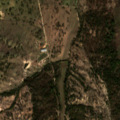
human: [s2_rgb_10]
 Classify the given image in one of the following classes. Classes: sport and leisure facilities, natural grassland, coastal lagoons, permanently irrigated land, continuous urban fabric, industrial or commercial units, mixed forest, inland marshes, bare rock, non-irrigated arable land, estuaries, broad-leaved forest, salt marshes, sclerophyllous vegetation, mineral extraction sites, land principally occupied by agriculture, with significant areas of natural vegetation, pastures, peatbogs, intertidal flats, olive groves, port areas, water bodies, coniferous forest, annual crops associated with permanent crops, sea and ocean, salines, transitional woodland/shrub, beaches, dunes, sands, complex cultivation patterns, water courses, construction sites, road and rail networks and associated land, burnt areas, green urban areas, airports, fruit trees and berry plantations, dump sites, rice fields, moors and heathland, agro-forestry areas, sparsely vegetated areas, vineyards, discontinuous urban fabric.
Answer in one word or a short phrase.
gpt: pastures, complex cultivation patterns, agro-forestry areas, broad-leaved forest, mixed forest